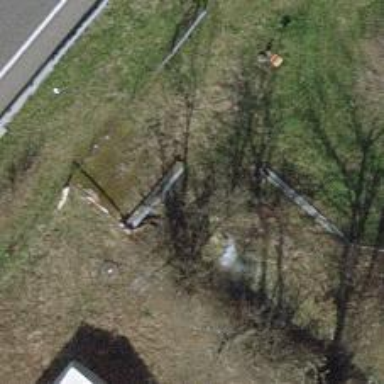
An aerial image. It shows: Pipeline marker.